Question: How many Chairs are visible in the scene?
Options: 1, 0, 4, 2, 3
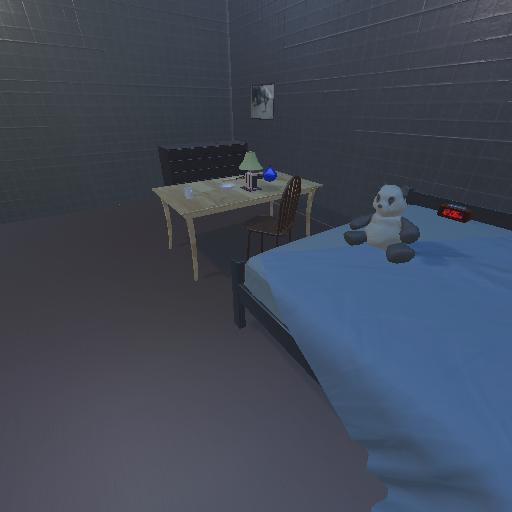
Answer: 1